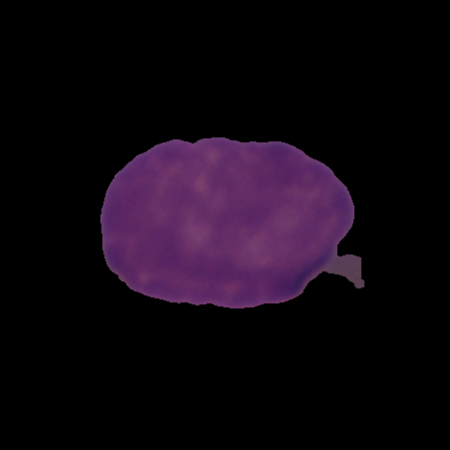
Label: cancer